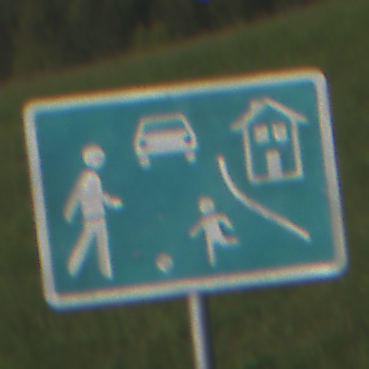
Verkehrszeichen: BeginnVerkehrsberuhigterBereich
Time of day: MorningAfternoon
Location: Outdoor (Nature)
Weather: PartlyCloudy
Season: NotSpecified
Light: Natural